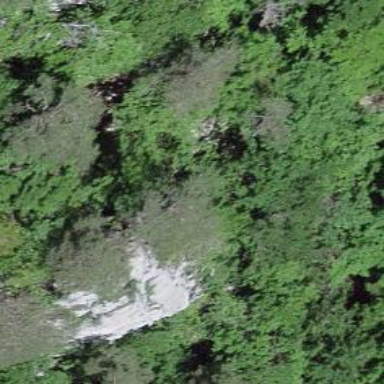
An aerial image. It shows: Cliff in nature.